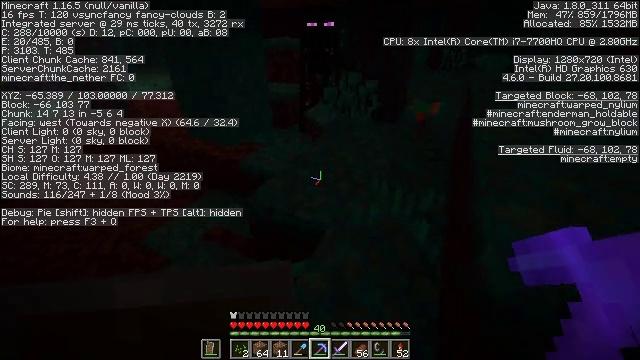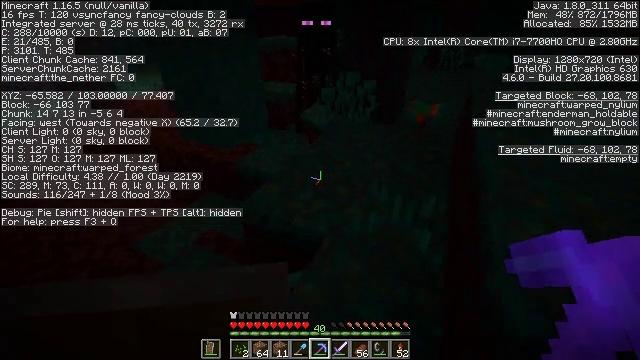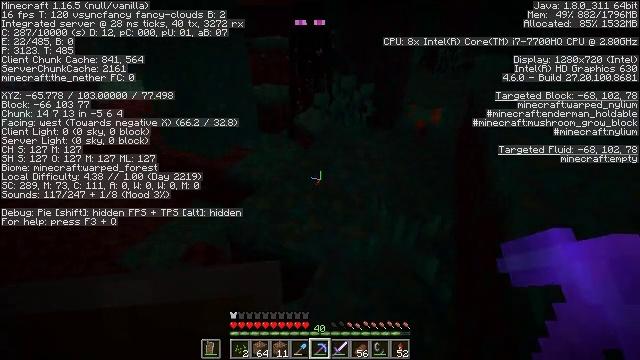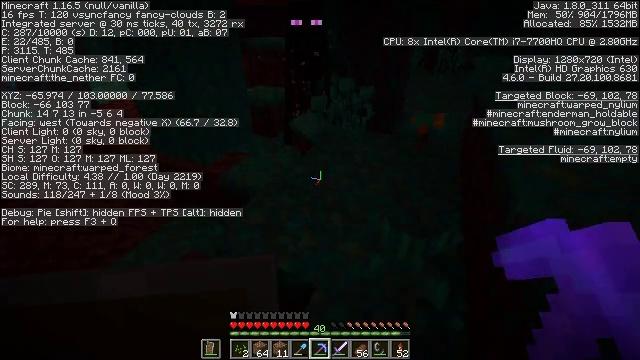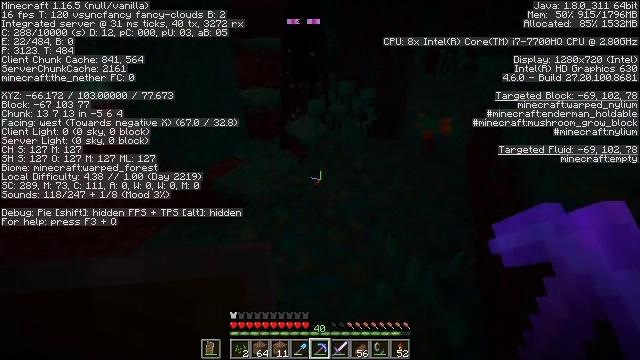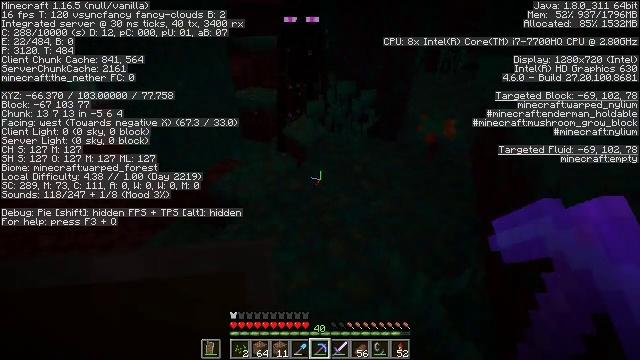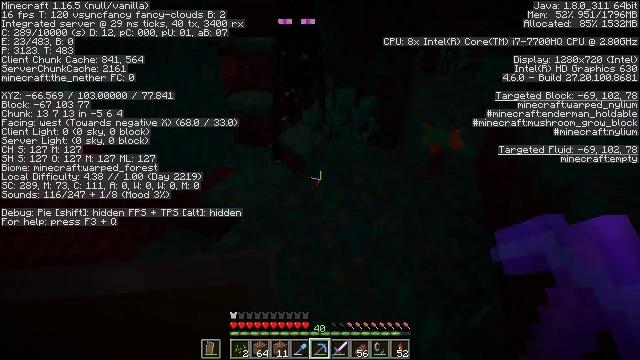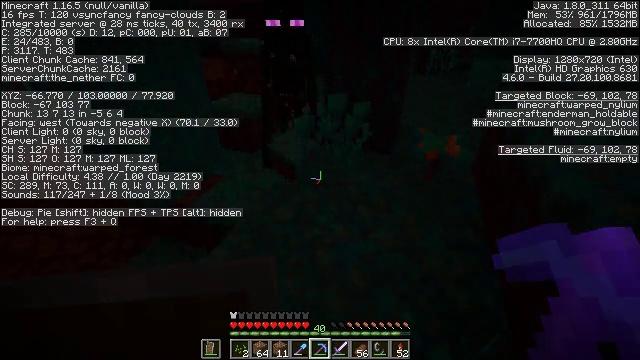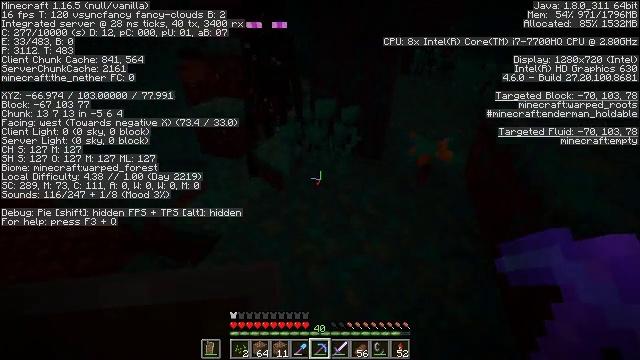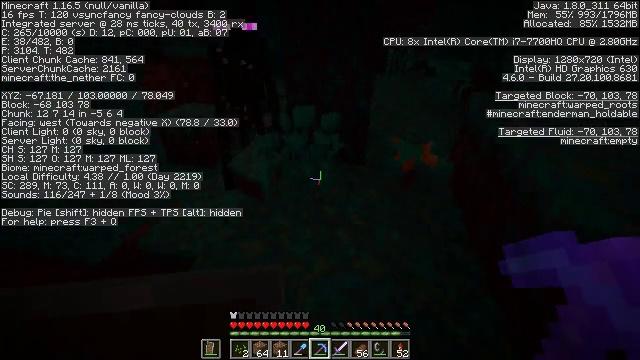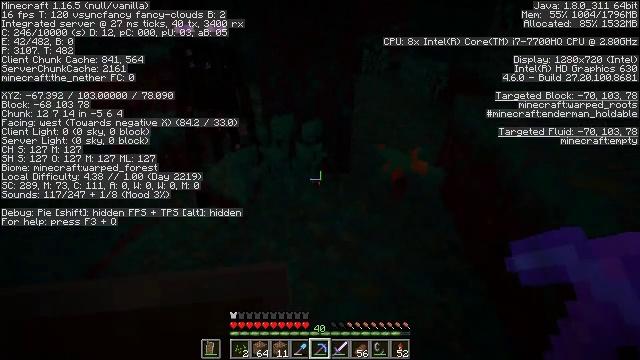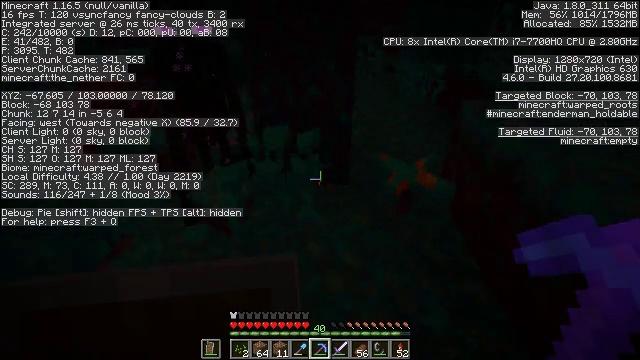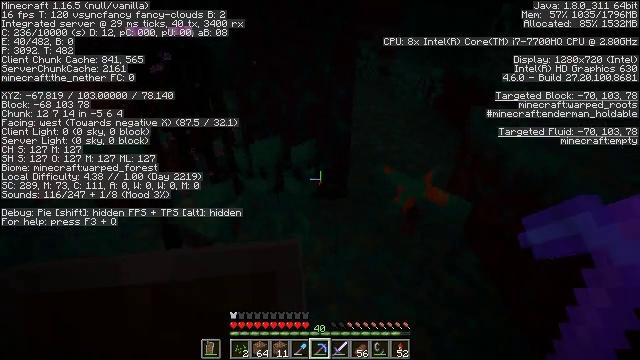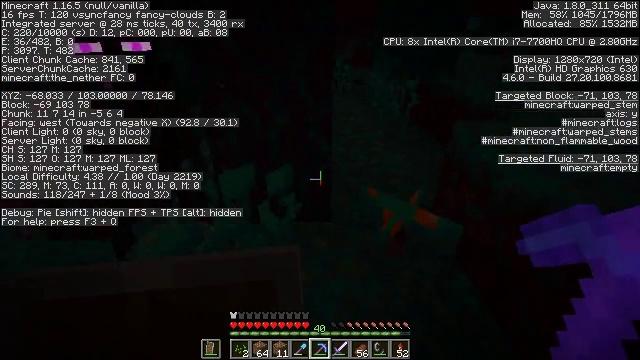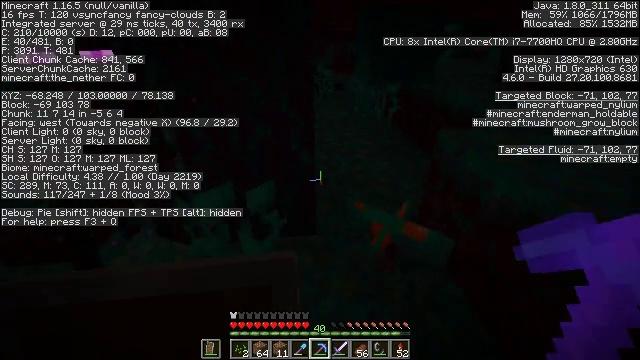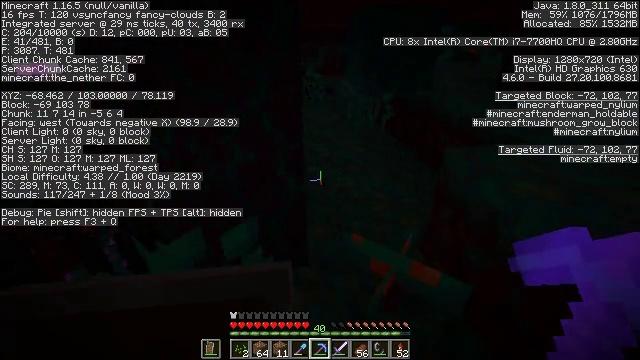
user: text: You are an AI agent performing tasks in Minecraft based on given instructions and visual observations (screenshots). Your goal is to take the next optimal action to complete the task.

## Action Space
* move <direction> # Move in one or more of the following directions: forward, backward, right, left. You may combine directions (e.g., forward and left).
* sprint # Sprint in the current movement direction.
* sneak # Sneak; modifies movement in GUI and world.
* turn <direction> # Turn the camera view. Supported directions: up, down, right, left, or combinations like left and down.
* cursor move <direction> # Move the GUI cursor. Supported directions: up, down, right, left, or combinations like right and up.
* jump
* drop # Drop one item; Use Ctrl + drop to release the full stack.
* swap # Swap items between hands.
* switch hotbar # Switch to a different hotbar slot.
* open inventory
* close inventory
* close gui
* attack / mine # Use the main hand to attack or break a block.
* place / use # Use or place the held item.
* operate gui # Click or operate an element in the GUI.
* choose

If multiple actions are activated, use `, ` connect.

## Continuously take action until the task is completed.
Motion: motion action
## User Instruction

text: Mine warped nylium in the Nether.
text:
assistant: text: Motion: move forward
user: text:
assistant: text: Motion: move forward, turn right
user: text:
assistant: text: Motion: move forward
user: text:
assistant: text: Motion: move forward
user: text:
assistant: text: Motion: move forward
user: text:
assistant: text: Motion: move forward
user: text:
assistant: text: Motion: move forward, turn right
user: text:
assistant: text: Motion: move forward, turn right
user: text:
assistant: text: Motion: move forward, turn right
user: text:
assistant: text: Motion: move forward, turn right
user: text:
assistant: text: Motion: move forward, turn right
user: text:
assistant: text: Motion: move forward, turn right
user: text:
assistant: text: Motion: move forward, turn right and up
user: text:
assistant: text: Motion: move forward, turn right
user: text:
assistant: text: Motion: move forward, turn right
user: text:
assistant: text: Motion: move forward
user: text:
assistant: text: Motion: move forward, turn right
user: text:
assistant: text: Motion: move forward, turn right and up
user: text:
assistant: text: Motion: move forward, turn right and up
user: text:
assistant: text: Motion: move forward, turn right and up
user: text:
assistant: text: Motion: move forward, turn up
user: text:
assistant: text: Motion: move forward
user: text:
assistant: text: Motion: move forward
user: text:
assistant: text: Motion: move forward
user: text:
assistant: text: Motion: move forward
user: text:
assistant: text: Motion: move forward
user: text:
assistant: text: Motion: move forward, turn left
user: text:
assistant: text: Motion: move forward, turn left
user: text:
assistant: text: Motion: move forward, turn left
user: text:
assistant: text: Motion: move forward